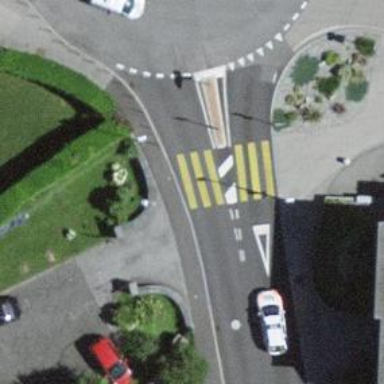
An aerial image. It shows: Zebra crossing on the road.